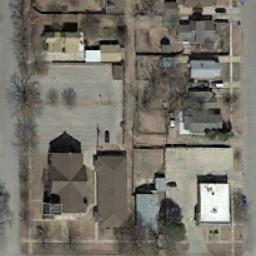
Label: residential